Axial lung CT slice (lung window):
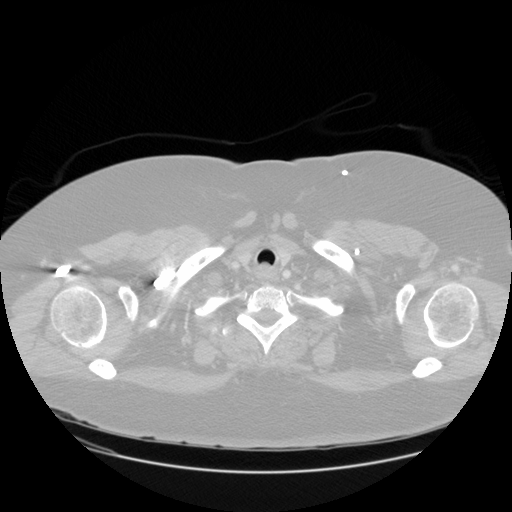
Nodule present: no